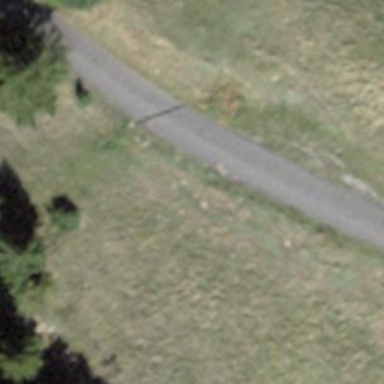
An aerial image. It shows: Unclassified road.